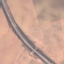
Land use / land cover: Highway